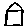
Label: house